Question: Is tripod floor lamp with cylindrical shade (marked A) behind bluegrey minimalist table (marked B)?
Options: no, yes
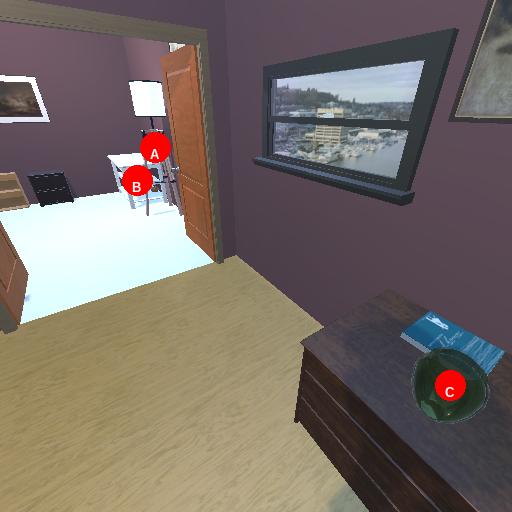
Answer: no